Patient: sex M, age 42
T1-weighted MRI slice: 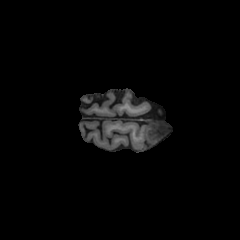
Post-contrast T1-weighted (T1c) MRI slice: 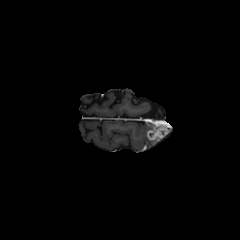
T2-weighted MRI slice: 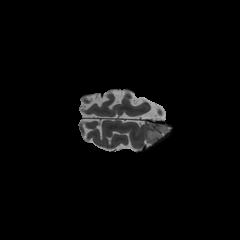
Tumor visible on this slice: yes
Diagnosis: Glioblastoma, IDH-wildtype
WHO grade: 4